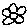
Label: flower